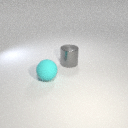
large cyan rubber sphere in front of large gray metal cylinder